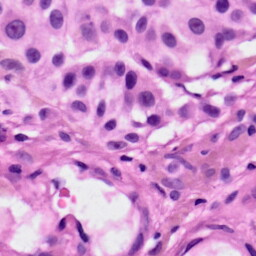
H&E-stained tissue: Skin